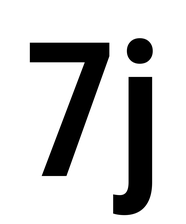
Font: Roboto_Condensed_SemiBold